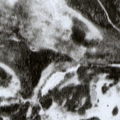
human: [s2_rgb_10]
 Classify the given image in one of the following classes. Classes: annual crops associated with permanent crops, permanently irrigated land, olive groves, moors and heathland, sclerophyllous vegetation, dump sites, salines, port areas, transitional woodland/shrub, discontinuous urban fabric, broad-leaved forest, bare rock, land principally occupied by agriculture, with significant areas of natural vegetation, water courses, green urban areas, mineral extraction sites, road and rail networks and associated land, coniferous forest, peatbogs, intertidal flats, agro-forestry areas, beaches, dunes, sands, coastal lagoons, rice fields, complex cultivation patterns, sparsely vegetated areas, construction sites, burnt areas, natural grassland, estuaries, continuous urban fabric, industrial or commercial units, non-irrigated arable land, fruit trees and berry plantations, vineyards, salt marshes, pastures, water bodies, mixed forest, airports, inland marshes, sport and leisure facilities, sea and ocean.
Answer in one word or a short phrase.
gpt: coniferous forest, peatbogs